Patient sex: F
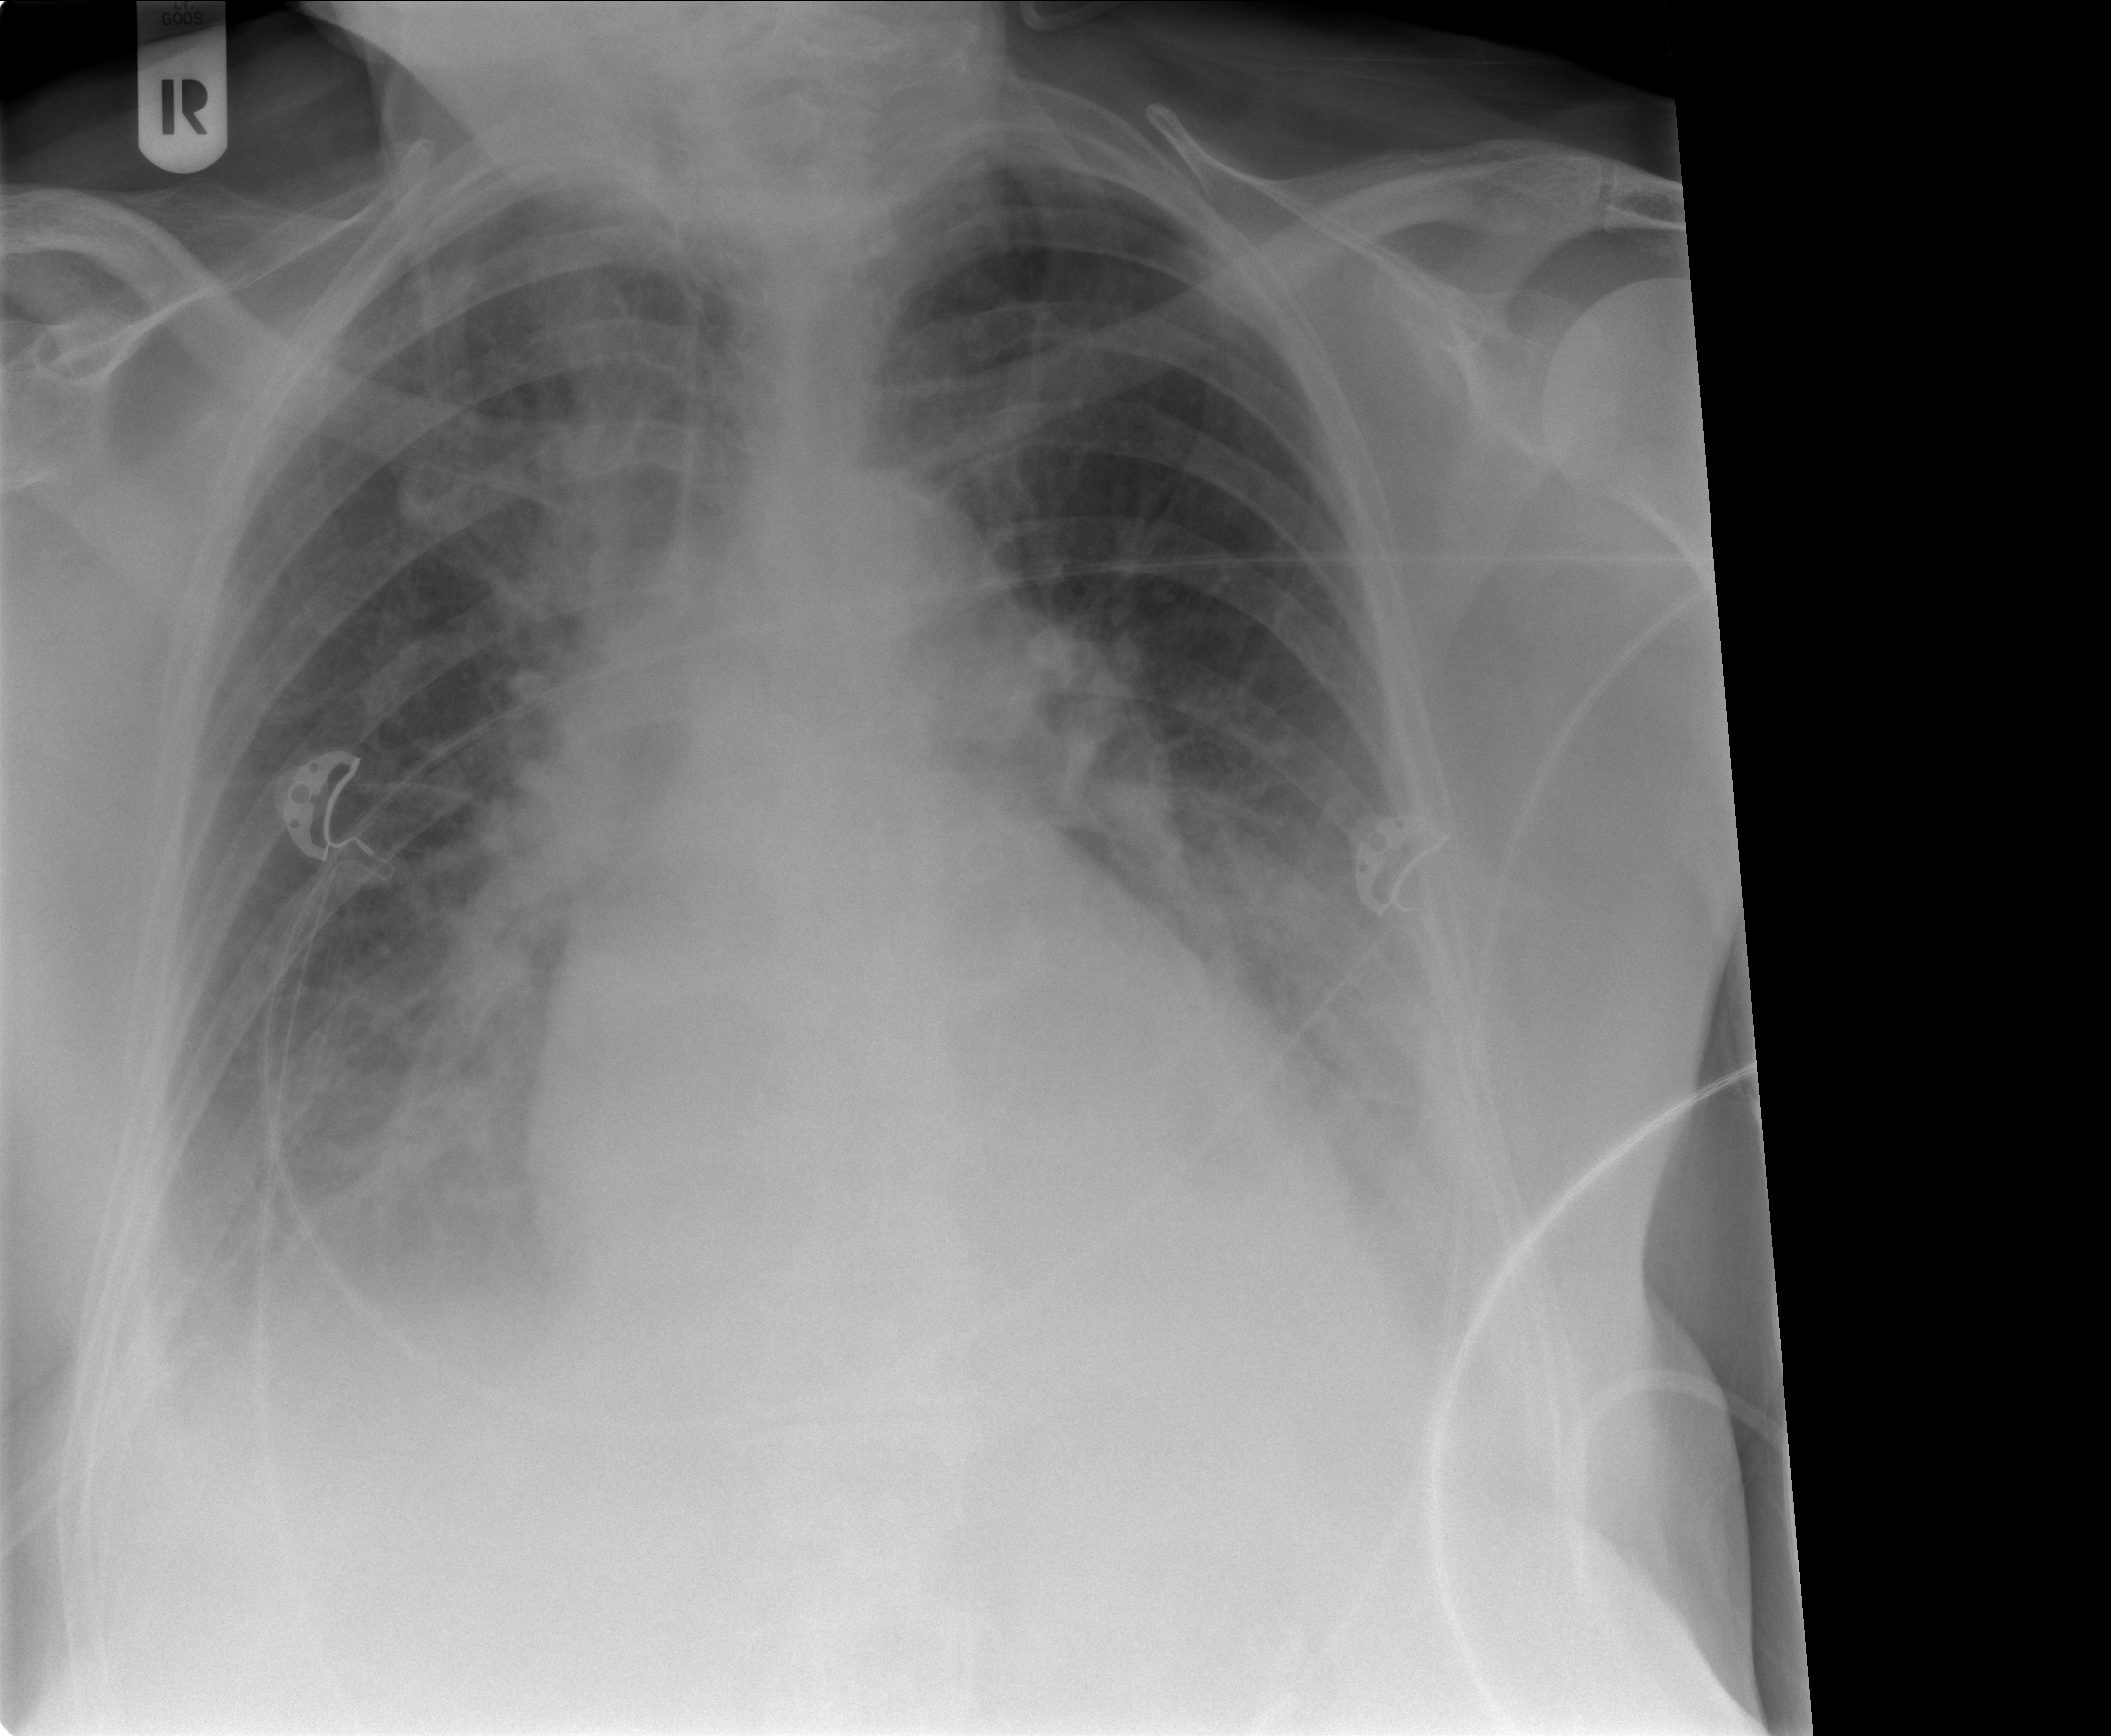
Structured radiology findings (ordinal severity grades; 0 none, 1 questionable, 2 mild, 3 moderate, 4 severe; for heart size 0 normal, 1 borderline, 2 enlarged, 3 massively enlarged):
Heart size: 2
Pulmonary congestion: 2
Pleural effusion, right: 2
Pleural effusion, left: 2
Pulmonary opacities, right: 1
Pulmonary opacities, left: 1
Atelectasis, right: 2
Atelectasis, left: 2